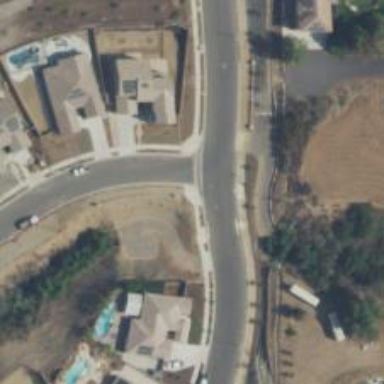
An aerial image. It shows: Unmarked crossing on footway.